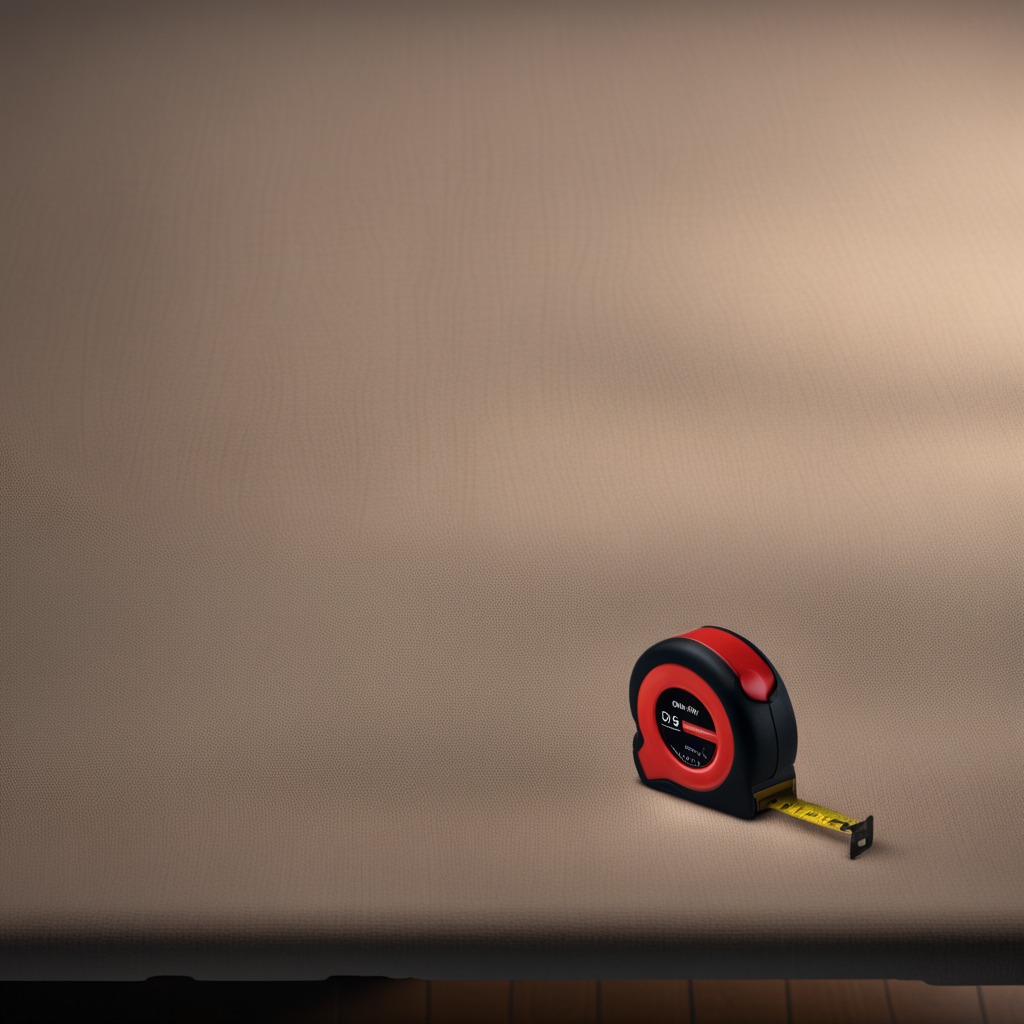
A measuring tape lies on a wooden table inside a workshop at night.